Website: macys
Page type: customer-info-address
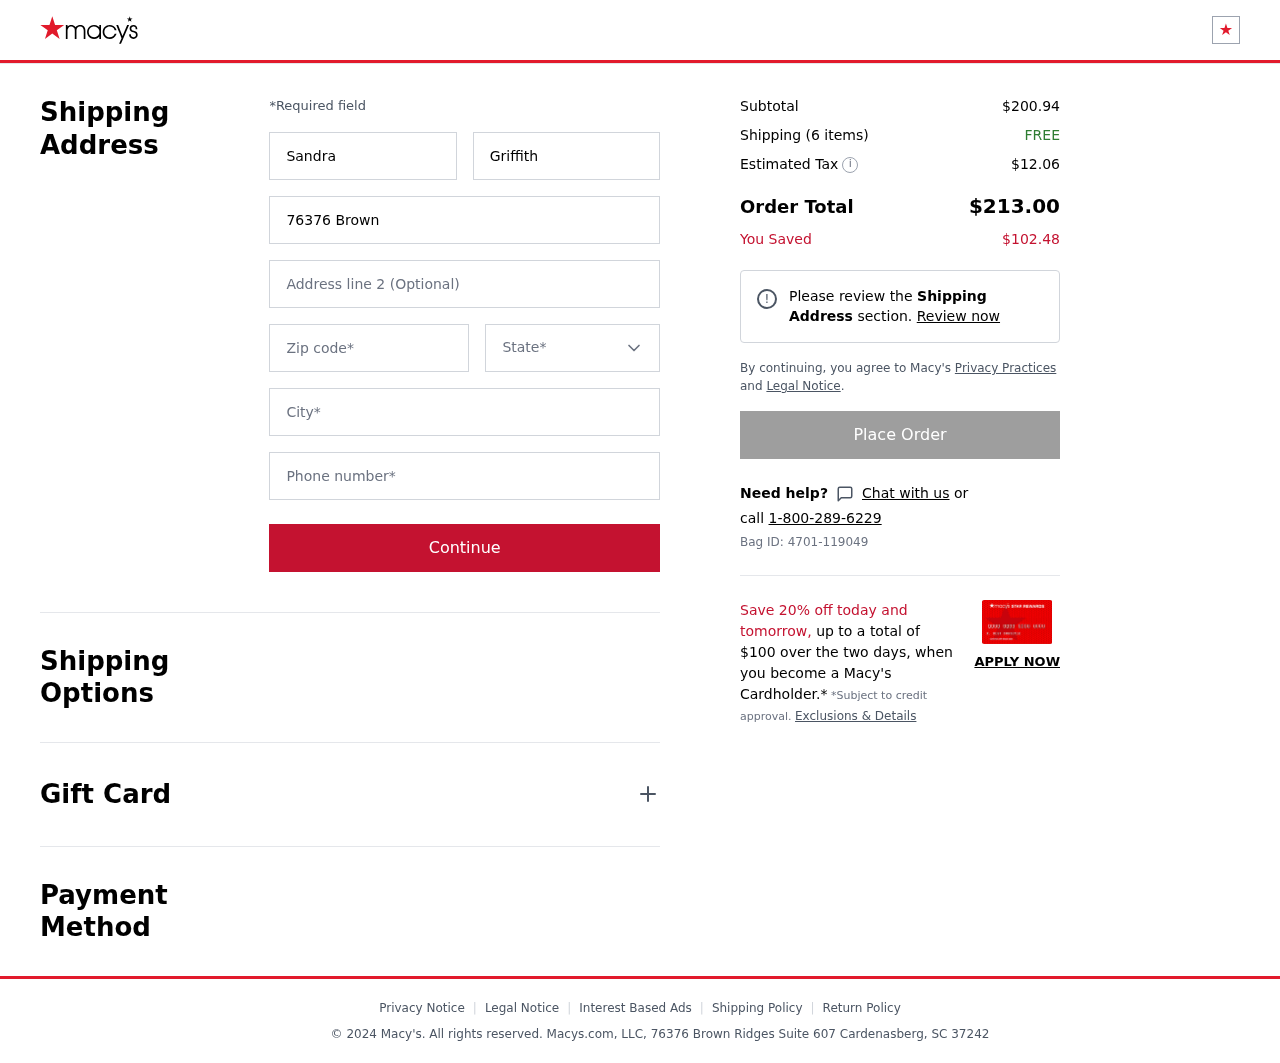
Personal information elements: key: PII_CITY
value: Cardenasberg
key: PII_FIRSTNAME
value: Sandra
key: PII_LASTNAME
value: Griffith
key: PII_PHONE
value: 5158630633
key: PII_POSTCODE
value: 37242
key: PII_STATE
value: South Carolina
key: PII_STREET
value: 76376 Brown Ridges Suite 607
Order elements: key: ORDER_SUBTOTAL
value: $200.94
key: ORDER_NUM_ITEMS
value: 6
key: ORDER_SHIPPING_COST
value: FREE
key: ORDER_TAX
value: $12.06
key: ORDER_TOTAL
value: $213.00
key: ORDER_SAVINGS
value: $102.48
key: ORDER_BAG_ID
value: Bag ID: 4701-119049